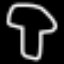
Label: mushroom